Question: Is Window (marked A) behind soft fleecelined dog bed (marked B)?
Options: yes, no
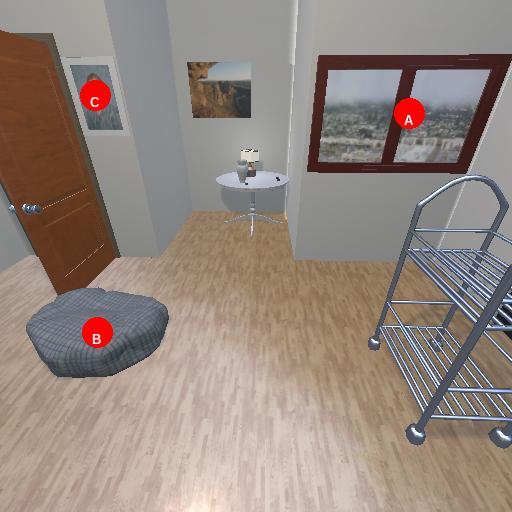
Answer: yes